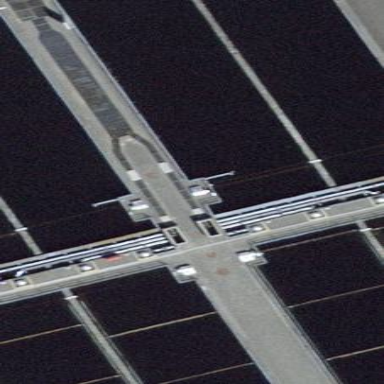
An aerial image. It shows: Body of wastewater.